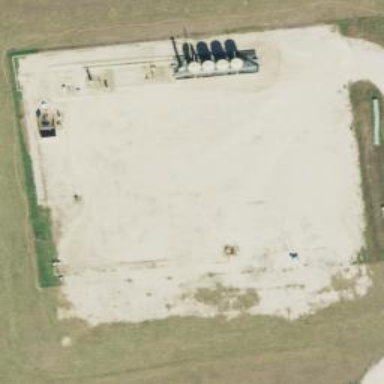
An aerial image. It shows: Industrial area used for fracking.